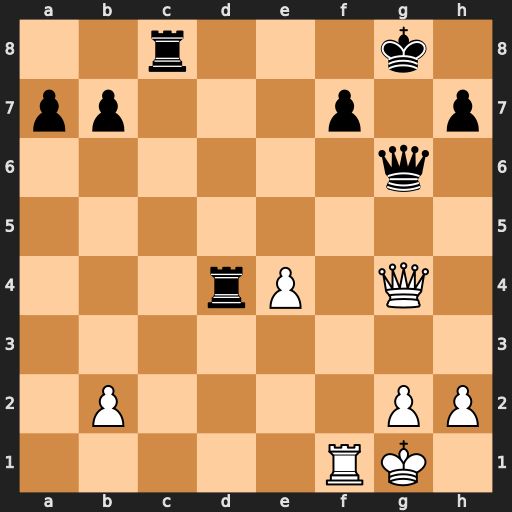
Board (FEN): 2r3k1/pp3p1p/6q1/8/3rP1Q1/8/1P4PP/5RK1
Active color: w
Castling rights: -
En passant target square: -
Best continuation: Qxc8+ Kg7 Qc3 Qxe4 Rd1 Qe3+ Qxe3 Rxd1+ Kf2